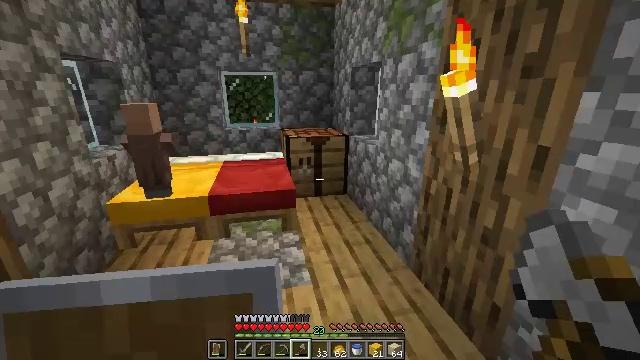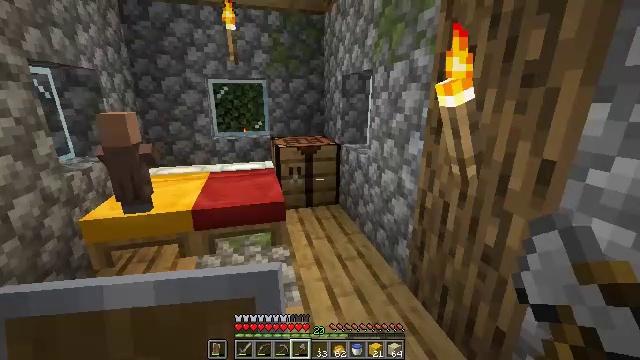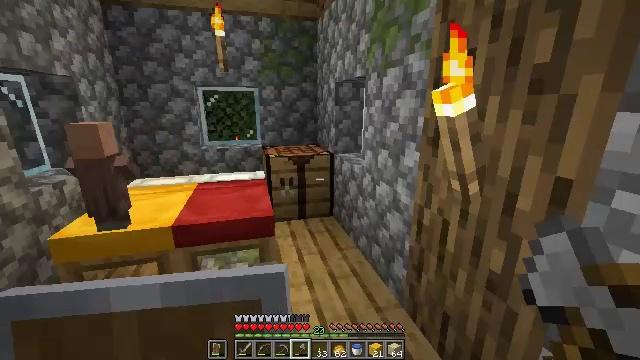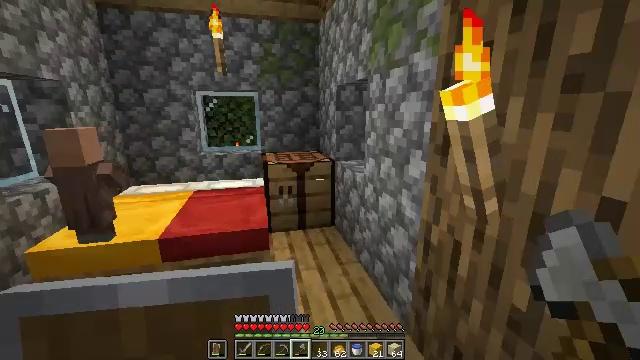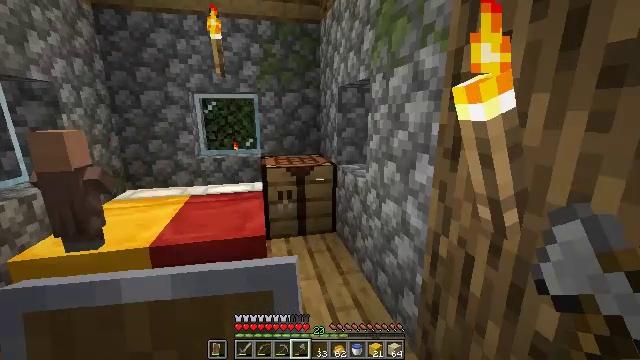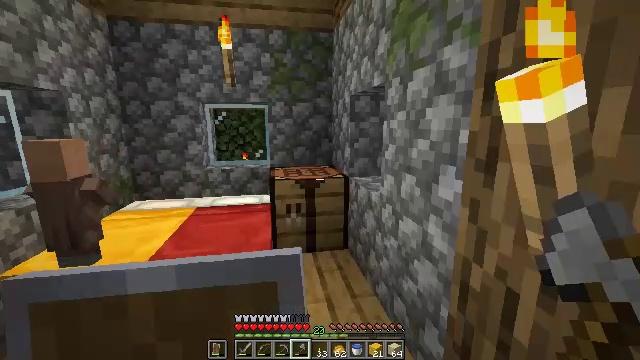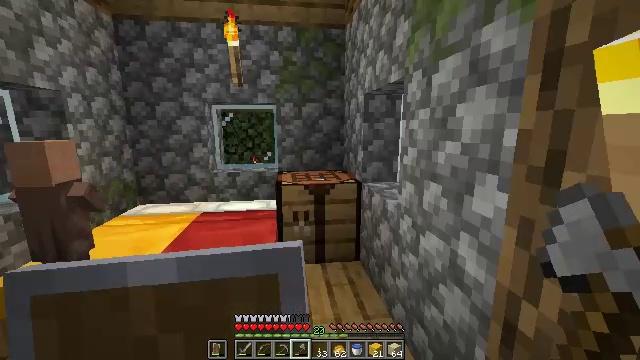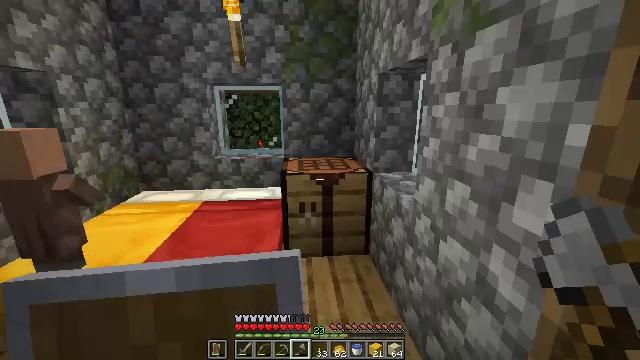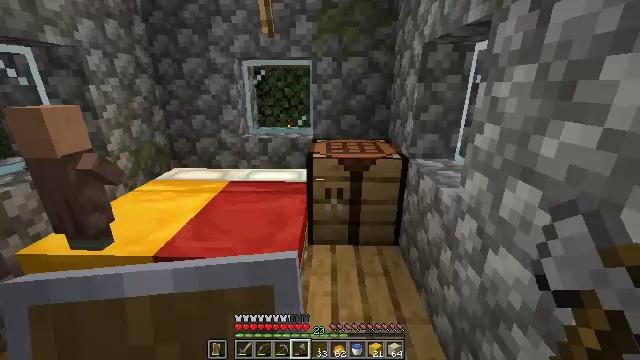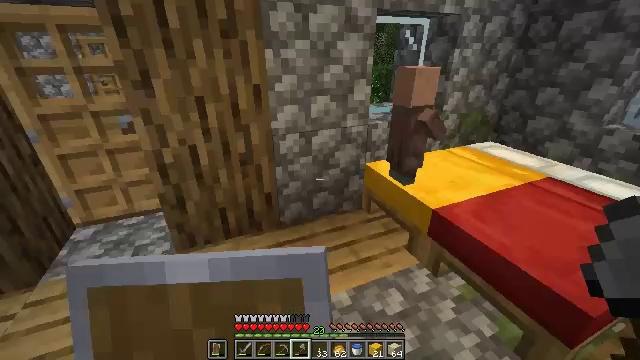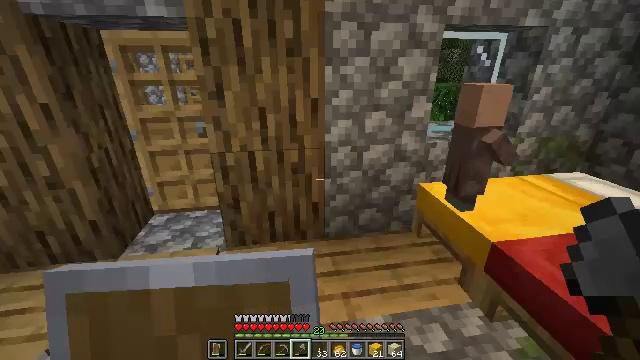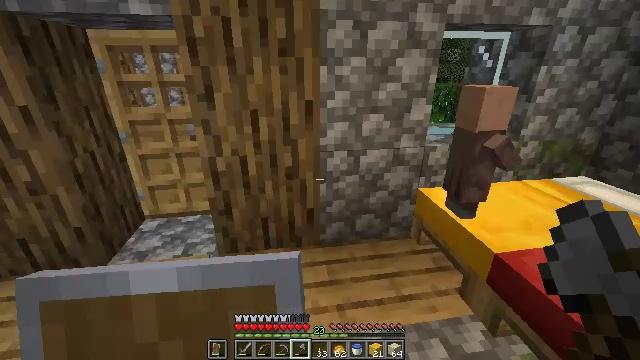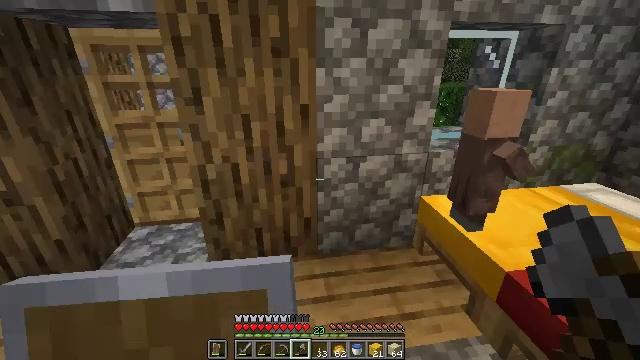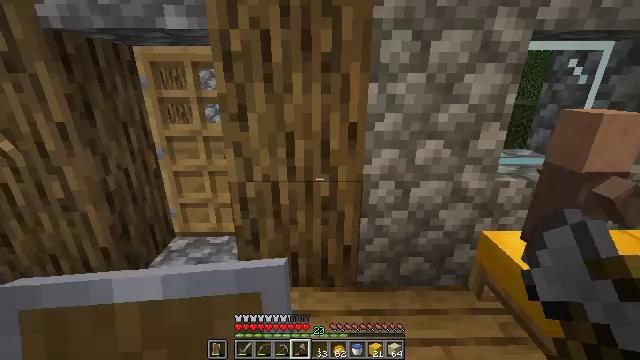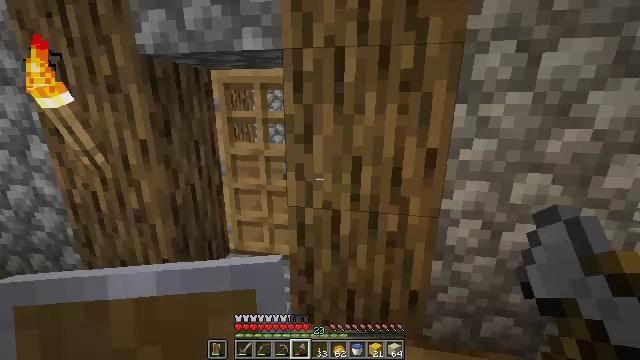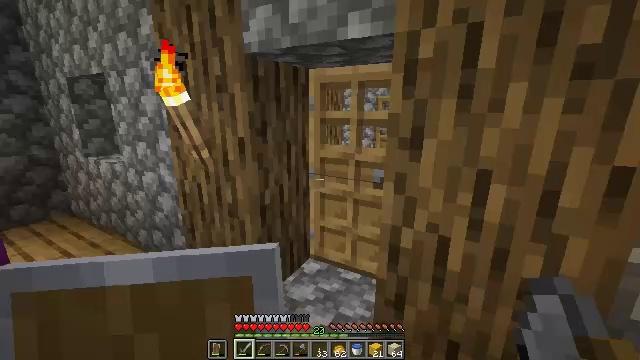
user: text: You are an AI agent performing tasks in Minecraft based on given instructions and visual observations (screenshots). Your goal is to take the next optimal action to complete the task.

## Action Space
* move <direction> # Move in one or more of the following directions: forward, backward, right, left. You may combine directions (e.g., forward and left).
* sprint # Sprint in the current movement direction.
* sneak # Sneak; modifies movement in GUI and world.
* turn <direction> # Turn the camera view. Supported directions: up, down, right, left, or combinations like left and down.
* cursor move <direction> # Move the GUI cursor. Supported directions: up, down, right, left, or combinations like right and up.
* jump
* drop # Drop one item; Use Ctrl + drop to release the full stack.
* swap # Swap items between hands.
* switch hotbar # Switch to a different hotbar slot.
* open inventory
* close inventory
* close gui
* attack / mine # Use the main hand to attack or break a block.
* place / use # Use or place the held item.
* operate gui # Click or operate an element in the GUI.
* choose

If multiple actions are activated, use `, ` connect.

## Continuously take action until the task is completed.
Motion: motion action
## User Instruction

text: Break the azure bluet to pick it up.
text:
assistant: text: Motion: move forward and move right, turn right and up
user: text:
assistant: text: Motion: move forward and move right, turn up
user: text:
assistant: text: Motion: move forward, turn left and up
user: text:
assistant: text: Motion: move forward
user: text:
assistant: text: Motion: move forward, turn left and up
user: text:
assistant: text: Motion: move forward, turn left
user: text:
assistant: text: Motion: move forward, turn left and down
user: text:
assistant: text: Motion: turn left and down
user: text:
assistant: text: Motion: turn left and down
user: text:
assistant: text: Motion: move forward, turn left and up
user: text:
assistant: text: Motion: move forward
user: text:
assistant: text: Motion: move forward and move left
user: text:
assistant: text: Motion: move forward and move left, turn left and up
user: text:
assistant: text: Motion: move forward and move left, turn left and up
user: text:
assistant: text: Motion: move forward, turn left, switch to hotbar 1
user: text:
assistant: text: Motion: move forward, turn left, switch to hotbar 1
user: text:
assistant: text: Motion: move forward
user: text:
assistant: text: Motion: move forward and move left
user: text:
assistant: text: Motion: move forward and move left
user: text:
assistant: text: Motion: move forward, turn right and up
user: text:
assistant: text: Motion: move forward, turn right and up
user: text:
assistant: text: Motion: move forward, turn right and up
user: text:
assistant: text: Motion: move forward
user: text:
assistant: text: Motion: move forward and move right
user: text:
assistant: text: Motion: move forward and move right
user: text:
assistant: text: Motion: move forward, turn right
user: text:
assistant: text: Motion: move forward
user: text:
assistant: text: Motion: move forward
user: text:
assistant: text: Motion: move forward and move right
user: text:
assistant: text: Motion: move forward and move right